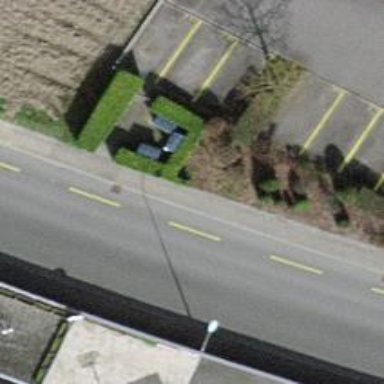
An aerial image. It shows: Hedge acting as barrier.